Interaction volume radius: 5 \u00c5
Interaction volume height: 30 \u00c5
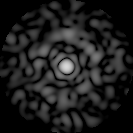
Disorder parameter: 0.8132